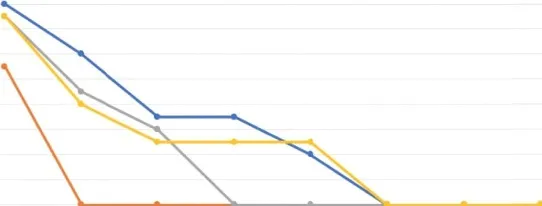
The graphics showed the local.
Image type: pathology (immunostaining)